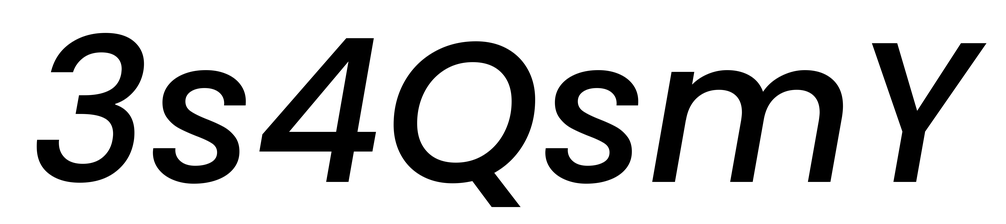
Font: Poppins-MediumItalic